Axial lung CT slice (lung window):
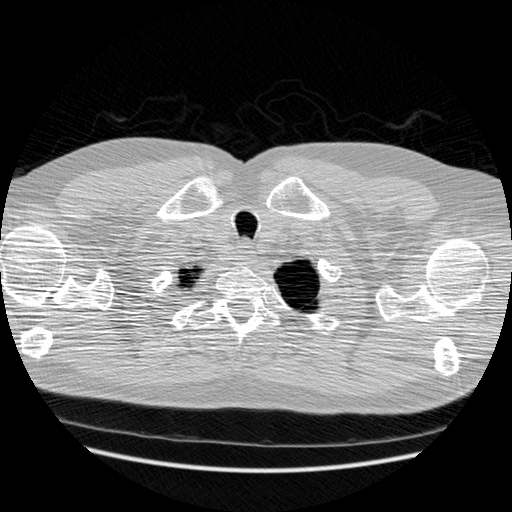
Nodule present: no